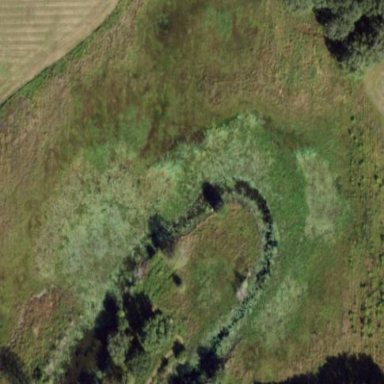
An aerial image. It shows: Beautiful wet meadow natural wetland.